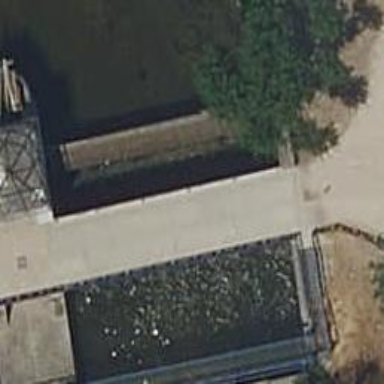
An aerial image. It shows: Lock gate on waterway.